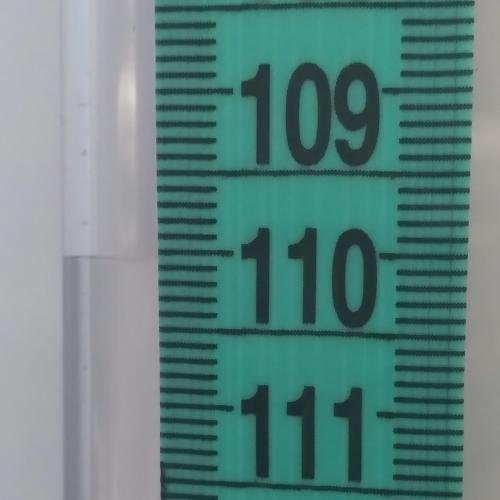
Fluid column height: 110.0 cm